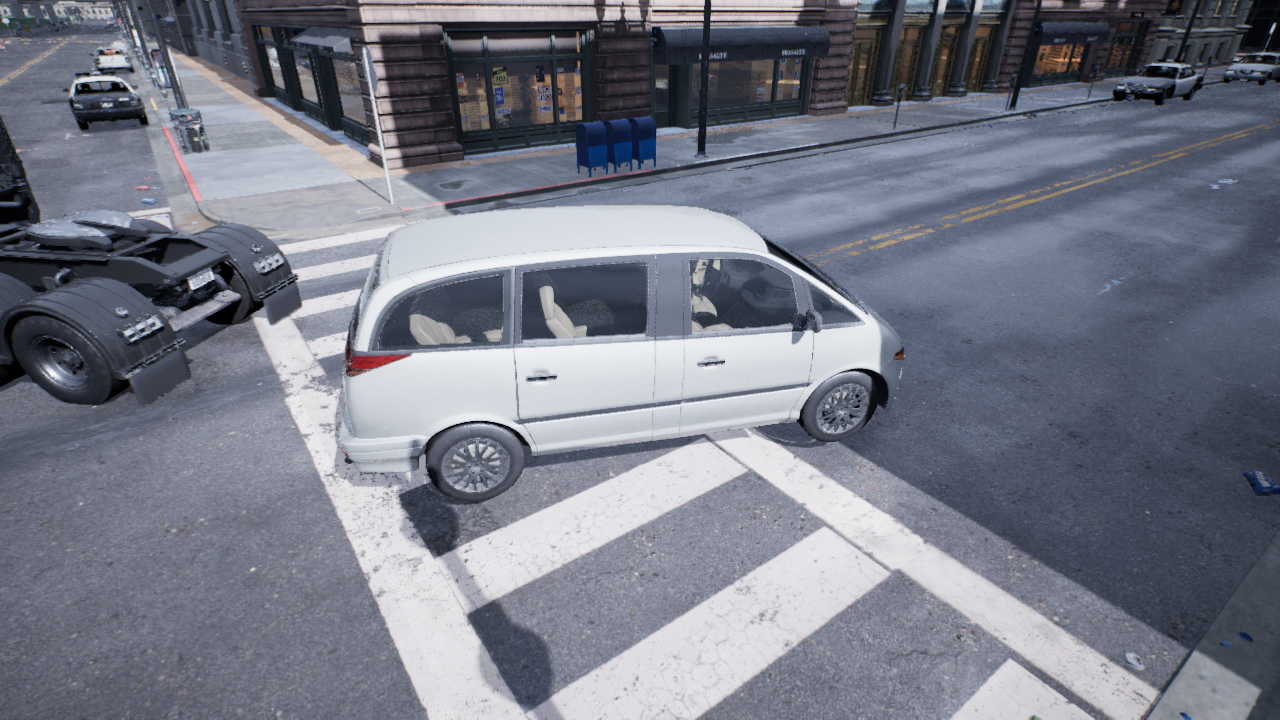
Venue: intersection
Lighting: overcast
Vehicle rig: minivan